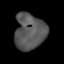
Tissue: lung
Cell type: Endothelial cells
Senescence score: 0.2392
Nuclear area (px): 1077
Mean DAPI intensity: 87.433